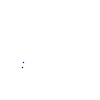
Particle: pion